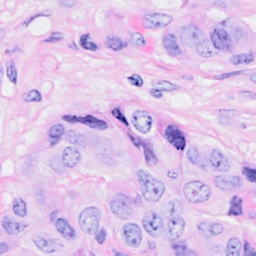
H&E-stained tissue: Breast